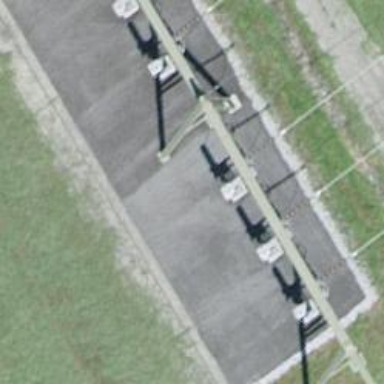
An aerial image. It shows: Insulator used in power systems.